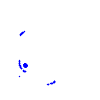
Particle: electron